Question: Is there a way to add a description to my methods in Xcode iOS project so I can see quick details when clicking on a desired method with OPTION + click like it can be done on Apple's API's methods (case bellow)?

Thanks!
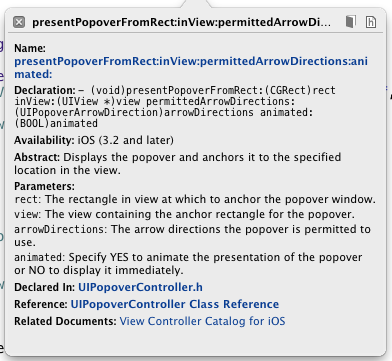
Answer: If I understand right than all of this tools are for generating documentation and not for adding method's description. Am I right?